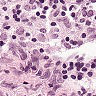
Metastatic tissue present: no